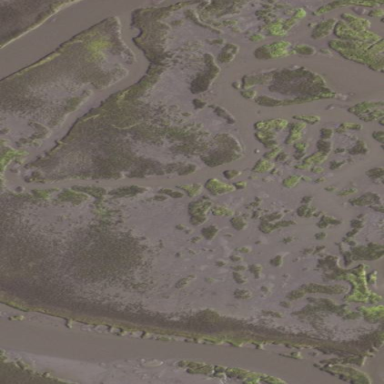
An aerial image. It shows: Saltmarsh wetland.